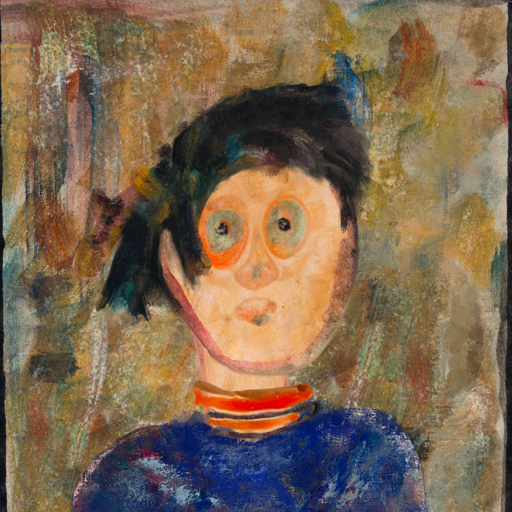
Background: Pipe, Head And Neck Front: Childish, Face Front: Childish, Bust: Irani, Hair Front: Pipe, Head Accessory: Blank, Second Necklace: Blank, Necklace: Experience, Baby: Blank